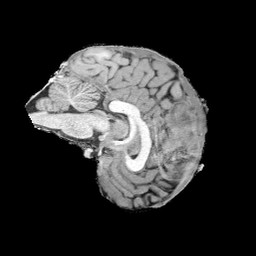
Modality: UNIT1
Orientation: sagittal